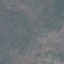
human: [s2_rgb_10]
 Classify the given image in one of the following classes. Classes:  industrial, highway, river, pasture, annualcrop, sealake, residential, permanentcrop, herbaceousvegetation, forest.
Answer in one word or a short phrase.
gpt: HerbaceousVegetation